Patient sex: F
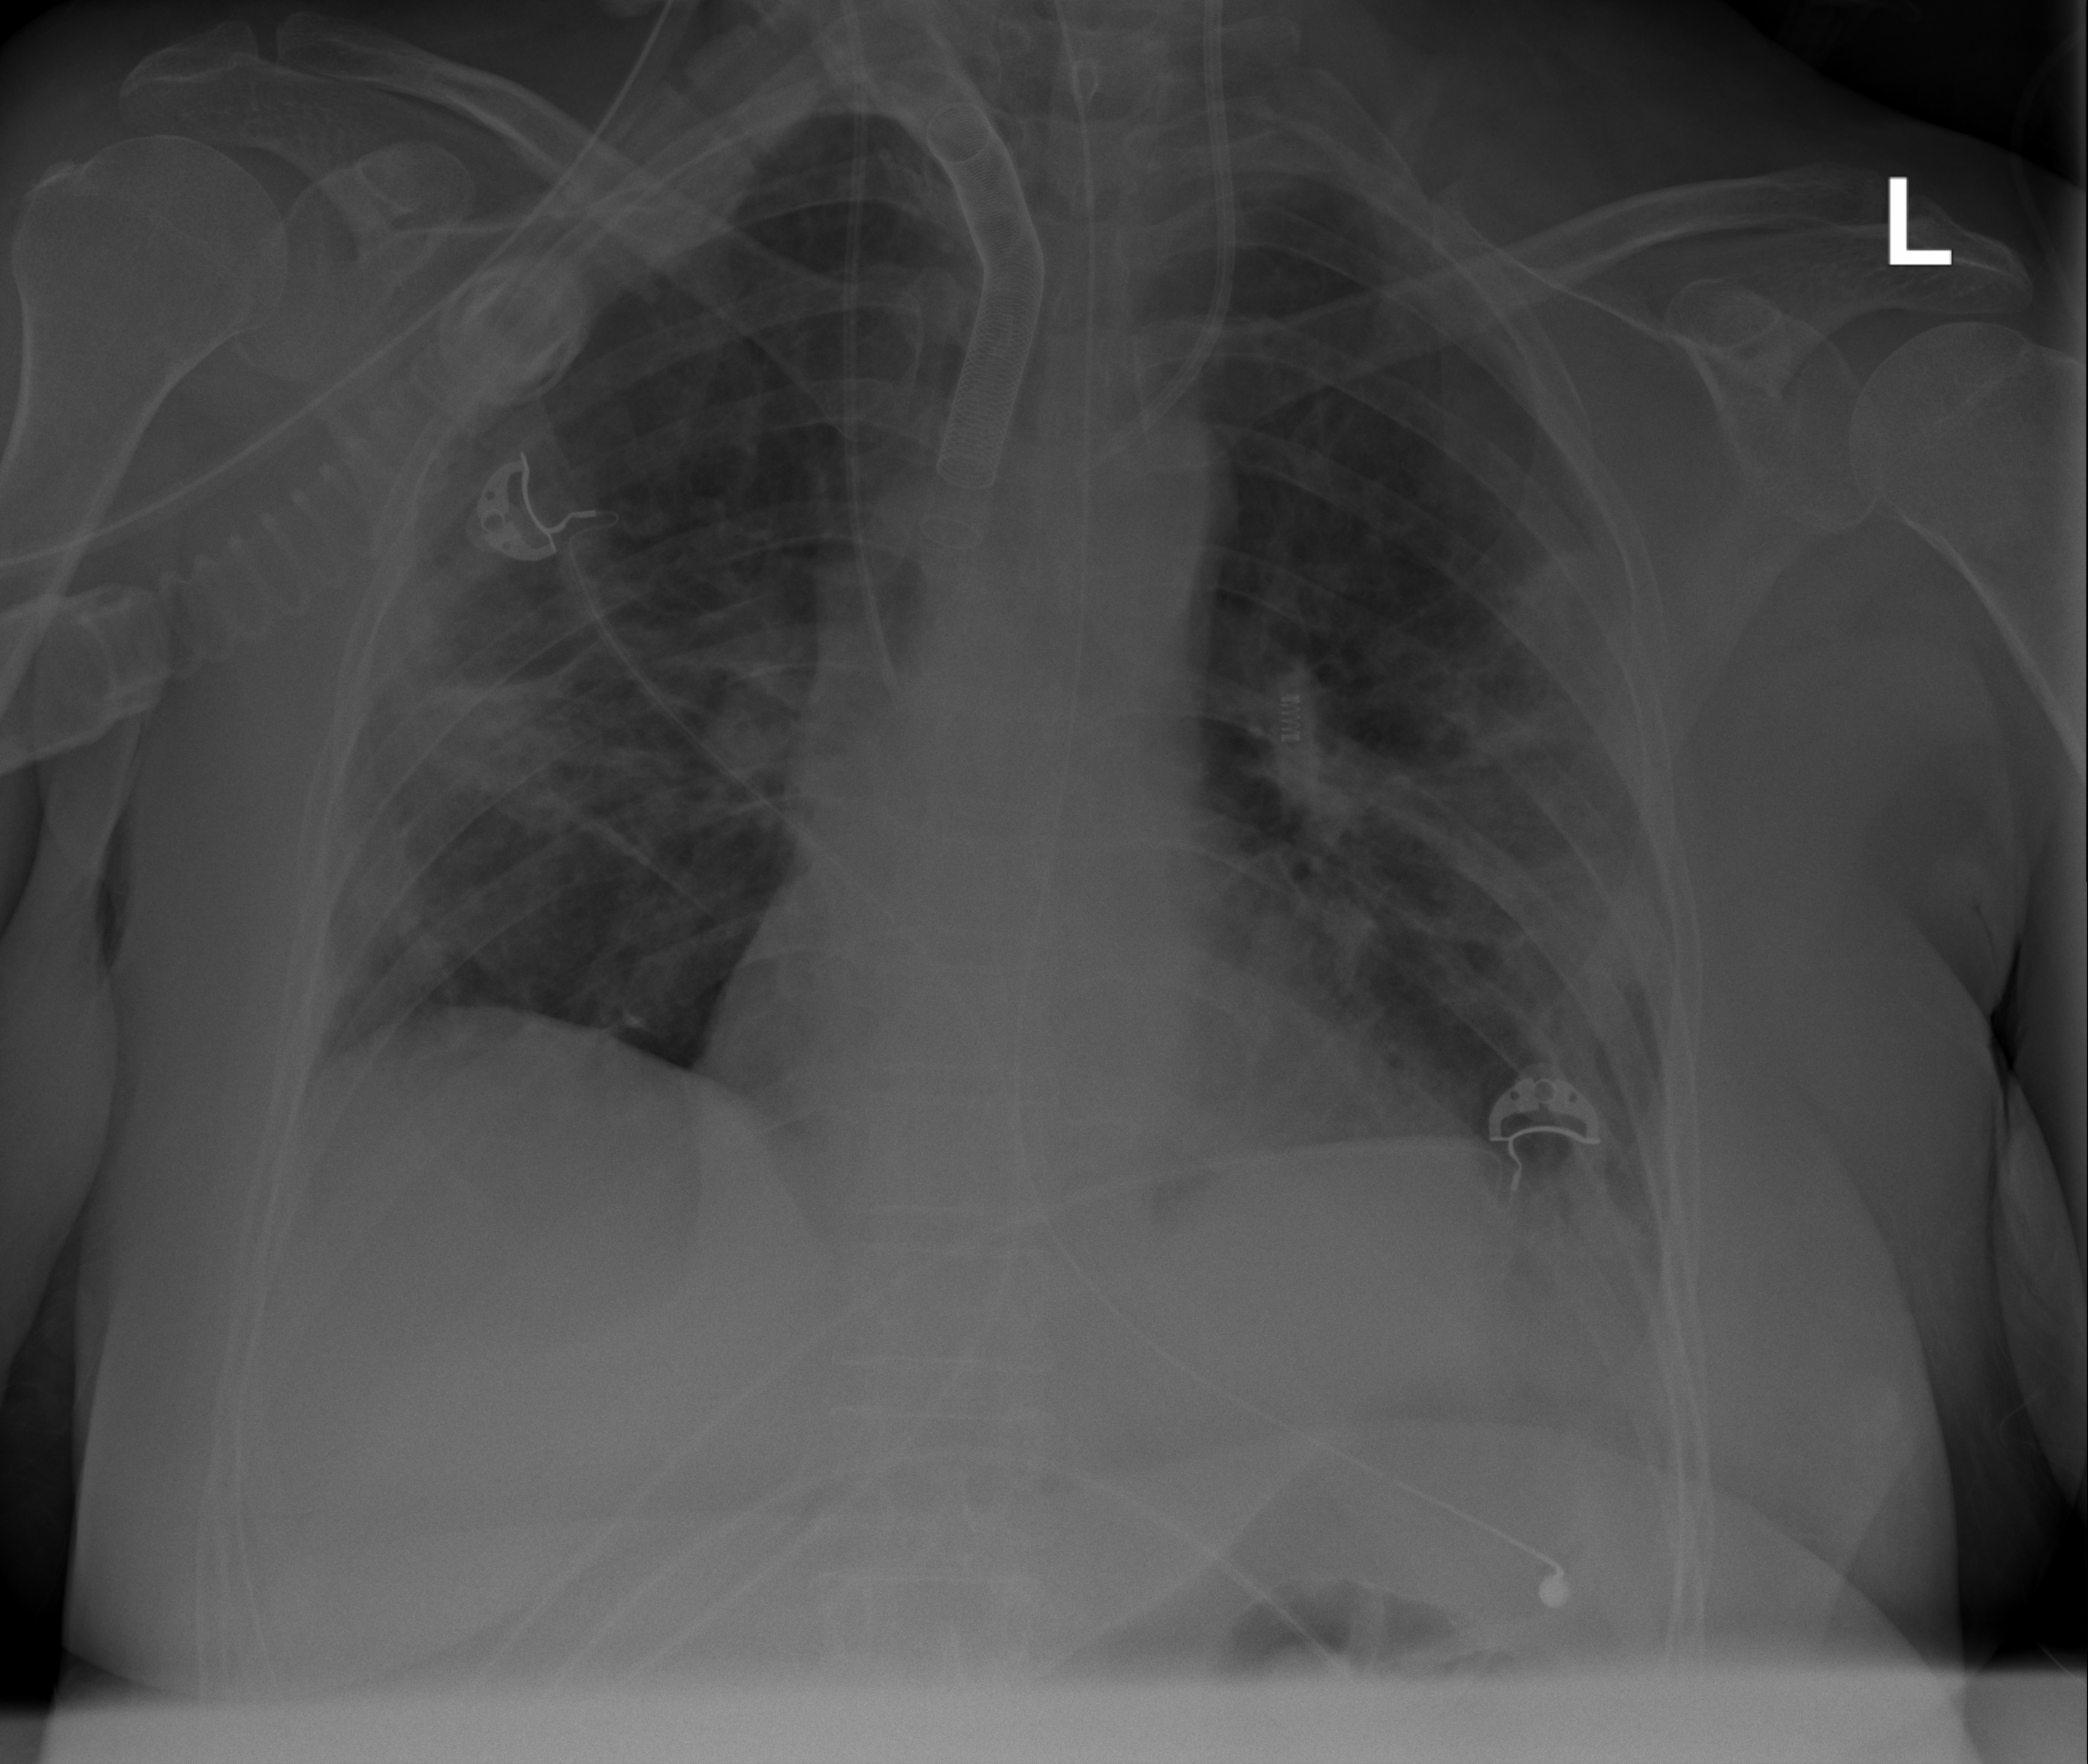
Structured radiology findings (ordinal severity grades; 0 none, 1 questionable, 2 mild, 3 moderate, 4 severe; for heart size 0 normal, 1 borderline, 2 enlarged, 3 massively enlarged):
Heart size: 0
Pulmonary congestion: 0
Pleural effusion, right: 0
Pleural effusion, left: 0
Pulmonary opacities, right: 3
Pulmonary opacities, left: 3
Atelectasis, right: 2
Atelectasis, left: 2